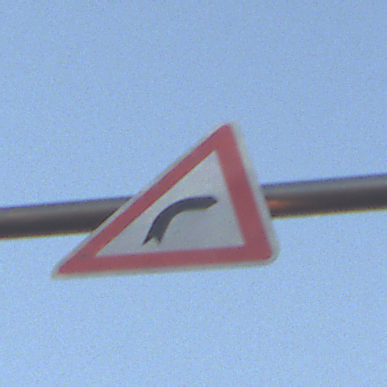
Verkehrszeichen: KurveRechts
Umgebung: Outdoor, Nature
Tageszeit: SunriseSunset
Wetter: Clear
Licht: Natural
Jahreszeit: NotSpecified
Kontrast: HighContrast